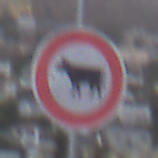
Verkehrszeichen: VerbotViehtrieb
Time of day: SunriseSunset
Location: Outdoor (Beach)
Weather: Overcast
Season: NotSpecified
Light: Natural